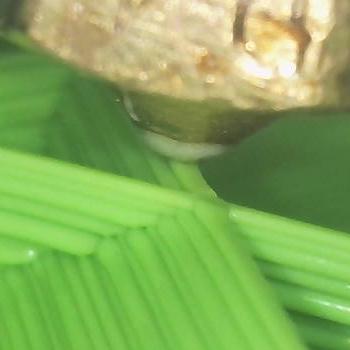
Flow rate: 66%